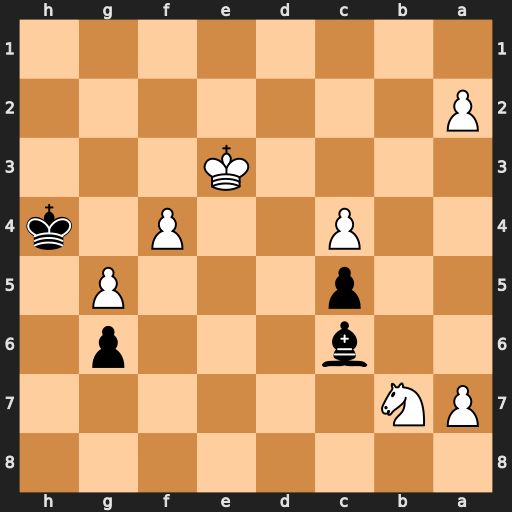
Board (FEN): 8/PN6/2b3p1/2p3P1/2P2P1k/4K3/P7/8
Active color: b
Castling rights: -
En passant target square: -
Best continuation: Bxb7 f5 Kxg5 fxg6 Kxg6